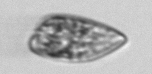
Label: Prorocentrum_dentatum